Brain MRI, modality: hrT2
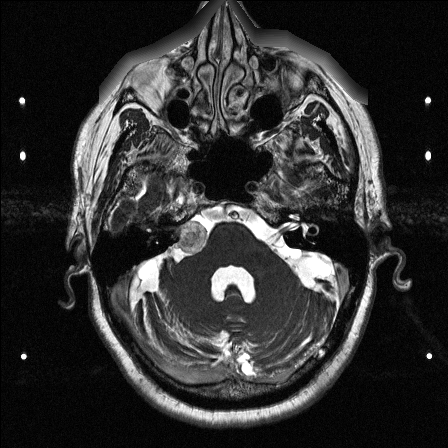